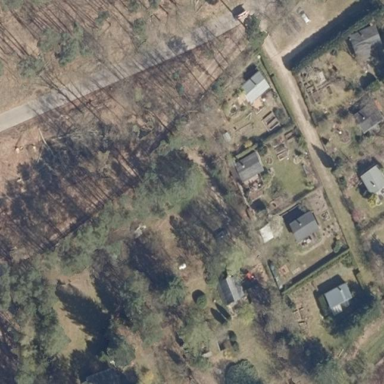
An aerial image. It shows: Allotments area.